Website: lowes
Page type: review-order
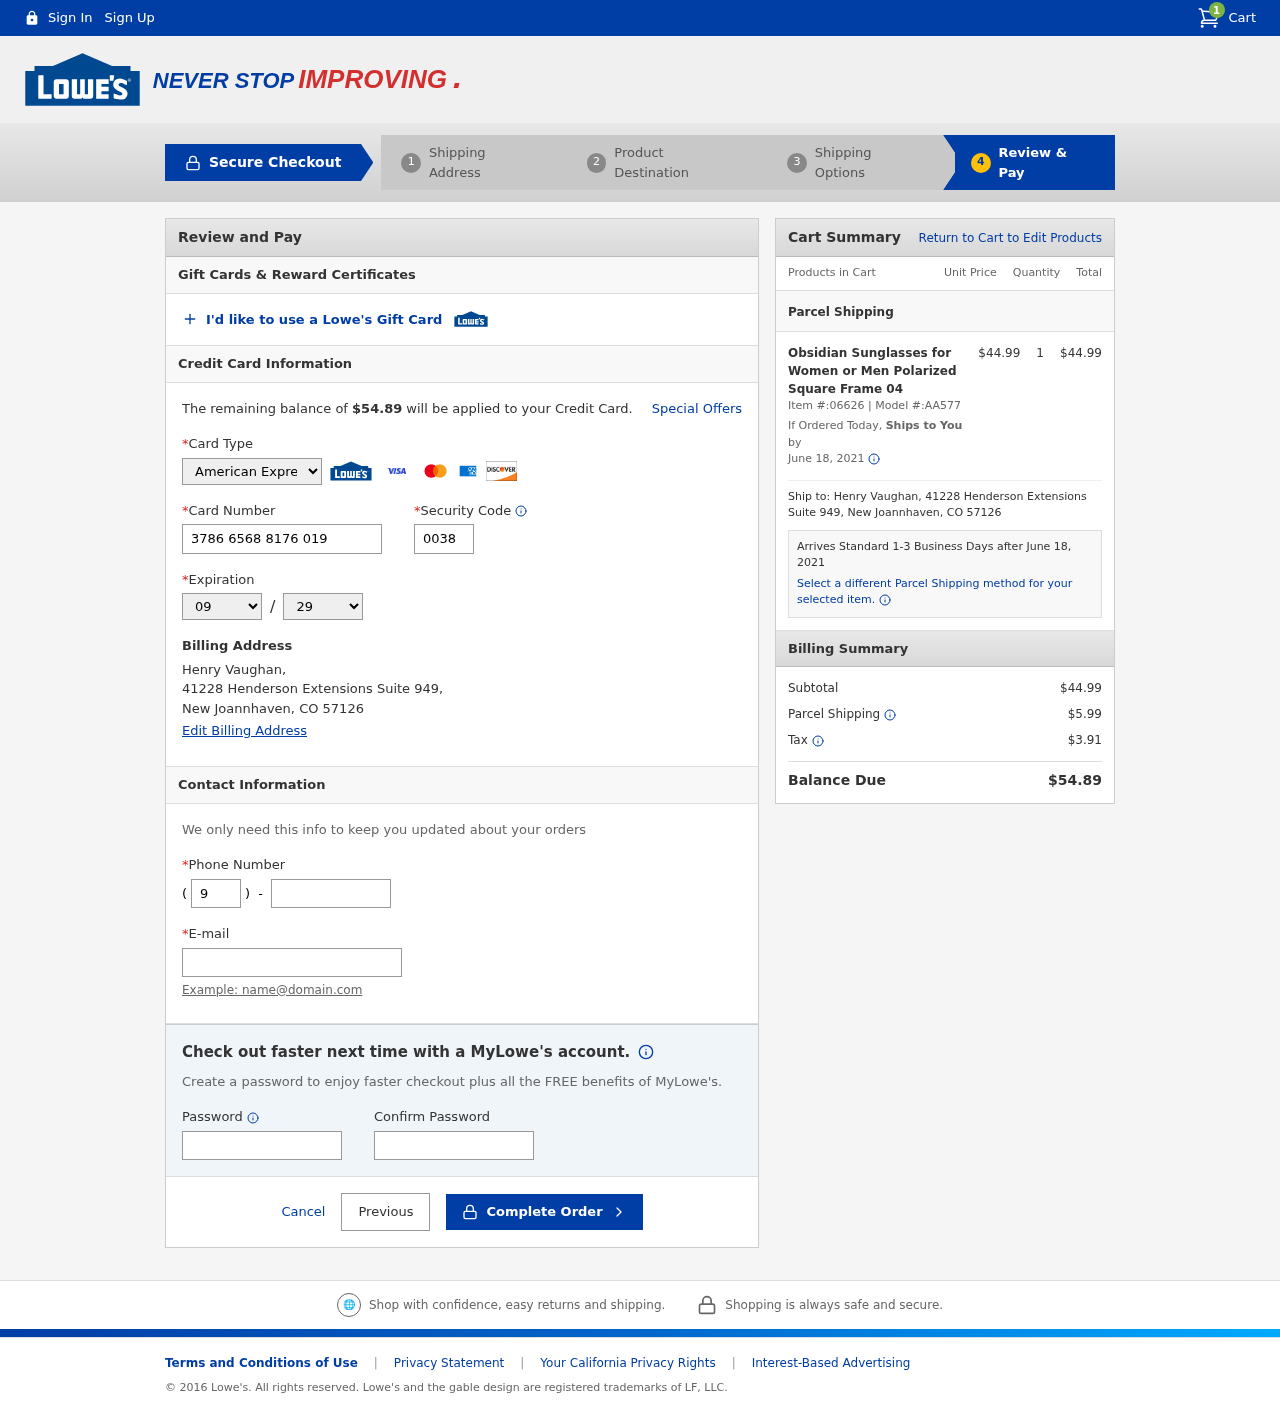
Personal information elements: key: PII_CARD_CVV
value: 0038
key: PII_CARD_EXPIRY_MONTH
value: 09
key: PII_CARD_EXPIRY_YEAR
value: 29
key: PII_CARD_NUMBER
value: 3786 6568 8176 019
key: PII_CARD_TYPE
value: American Express
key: PII_CITY
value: New Joannhaven
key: PII_EMAIL
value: henry_vaughan@hotmail.com
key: PII_FULLNAME
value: Henry Vaughan,
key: PII_PHONE
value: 9014948153
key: PII_PHONE_AREA
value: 901
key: PII_POSTCODE
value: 57126
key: PII_STATE_ABBR
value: CO
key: PII_STREET
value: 41228 Henderson Extensions Suite 949,
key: PII_FULLNAME2
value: Henry Vaughan
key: PII_STREET2
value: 41228 Henderson Extensions Suite 949
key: PII_CITY_STATE_ZIP2
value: New Joannhaven, CO 57126
Product elements: key: PRODUCT1_NAME
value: Obsidian Sunglasses for Women or Men Polarized Square Frame 04
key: PRODUCT1_PRICE
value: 44.99
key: PRODUCT1_QUANTITY
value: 1
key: PRODUCT1_ITEM_NUMBER
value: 06626
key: PRODUCT1_MODEL_NUMBER
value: AA577
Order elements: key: ORDER_NUM_ITEMS
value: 1
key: ORDER_TOTAL
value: $54.89
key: ORDER_SHIPPING_DATE
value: June 18, 2021
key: ORDER_SUBTOTAL
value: $44.99
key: ORDER_SHIPPING_DATE2
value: June 18, 2021
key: ORDER_SUBTOTAL2
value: $44.99
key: ORDER_SHIPPING_COST
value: $5.99
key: ORDER_TAX
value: $3.91